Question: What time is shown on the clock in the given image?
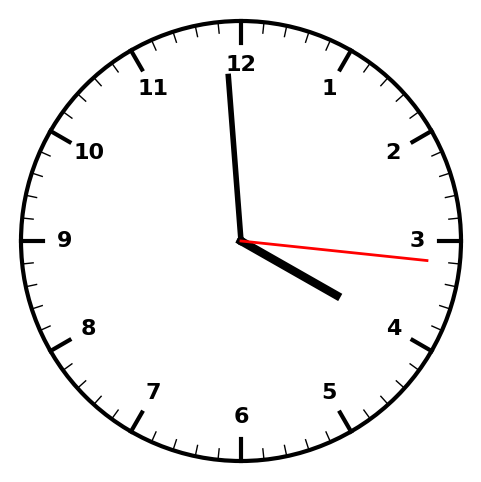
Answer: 03:59:16